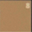
Piece: xx